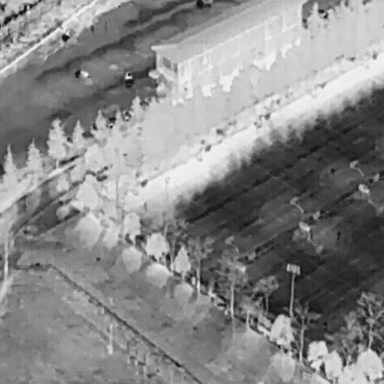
There are seven objects shown in the infrared image, including four Cars, and three People.